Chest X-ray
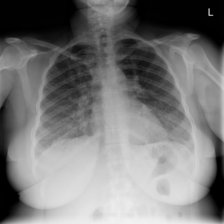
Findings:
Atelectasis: negative
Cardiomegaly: negative
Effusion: negative
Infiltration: positive
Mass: negative
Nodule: negative
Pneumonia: negative
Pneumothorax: negative
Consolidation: negative
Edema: positive
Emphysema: negative
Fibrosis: negative
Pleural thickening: negative
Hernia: negative